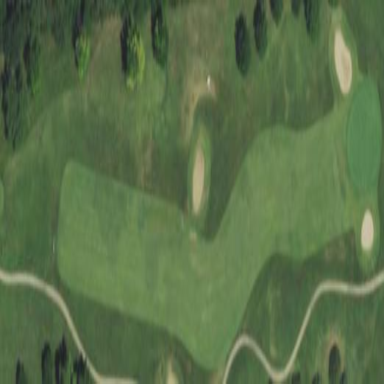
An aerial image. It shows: Rough grassy area used for golf.